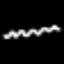
Label: squiggle